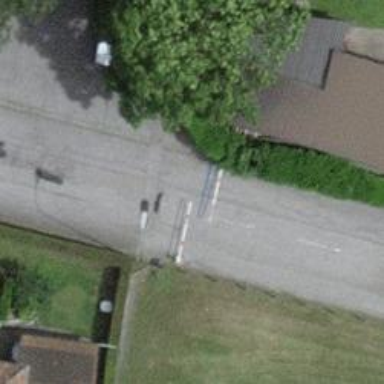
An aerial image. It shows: Cycle barrier.